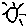
Label: sun